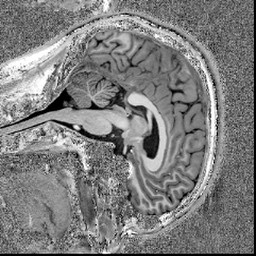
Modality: T1w
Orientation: sagittal
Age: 35
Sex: male
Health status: healthy
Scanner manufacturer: siemens
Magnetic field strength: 7 T
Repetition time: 4.3 s
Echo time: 0.00227 s